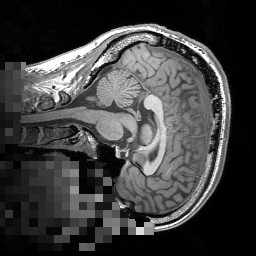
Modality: T1w
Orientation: sagittal
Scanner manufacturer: siemens
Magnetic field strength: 3 T
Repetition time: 1.5 s
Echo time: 0.00291 s